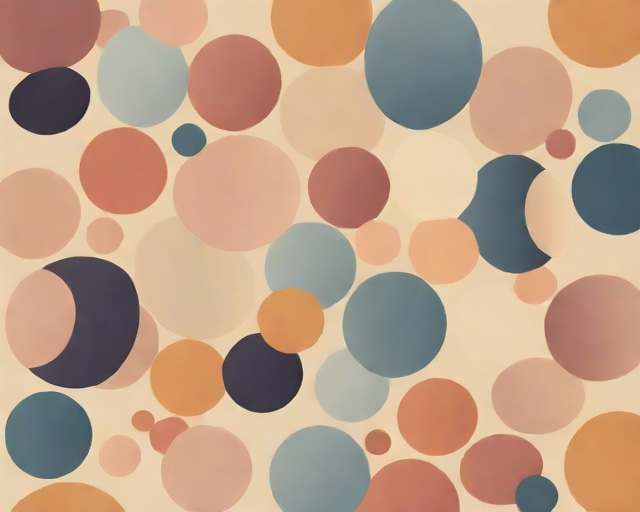
Category: Sympathy